Current action and preconditions to check: path_clear

Your task: For each precondition in the list above, predict whether it will hold at this action.

Consider the current scene as observed from the mobile robot's camera, and analyze the predicted future states of all dynamic agents (e.g., people, animals, vehicles, or any moving entities) within the NEXT SECOND.

IMPORTANT: Only answer "very likely" if you are absolutely certain—based on strong, clear evidence—that a dynamic agent will violate the precondition in the predicted future state. Do NOT answer "very likely" for unlikely, ambiguous, or low-probability risks.

Ask yourself for each precondition: Is there a high probability, with clear and convincing evidence, that the predicted future states of any dynamic agent will interfere with the predicted future state of the currently executing action within the NEXT SECOND, causing that precondition to fail?

Assess the risk level based on these predictions. Use "likely" or "very likely" if motions create a clear risk of interference.

Use "neutral" or "improbable" if agents are nearby but their predicted paths are clearly diverging or non-conflicting.

Failure Risk Categories: "very improbable", "improbable", "neutral", "likely", "very likely"

Answer Format: Output ONLY the probability_of_failure value from these categories: "very improbable", "improbable", "neutral", "likely", "very likely"

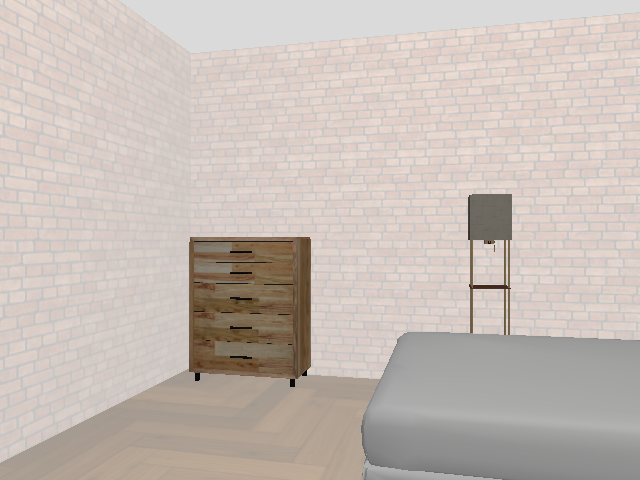

Answer: very improbable